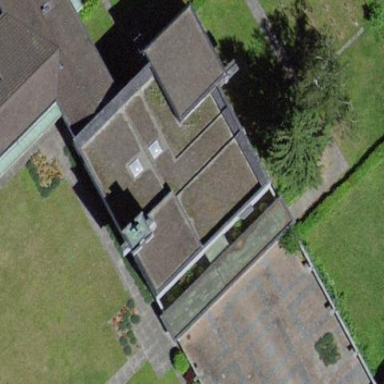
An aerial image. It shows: Flat roof building.